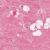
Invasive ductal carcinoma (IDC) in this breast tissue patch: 0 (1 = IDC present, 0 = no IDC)